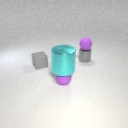
small purple rubber sphere below large cyan metal cylinder